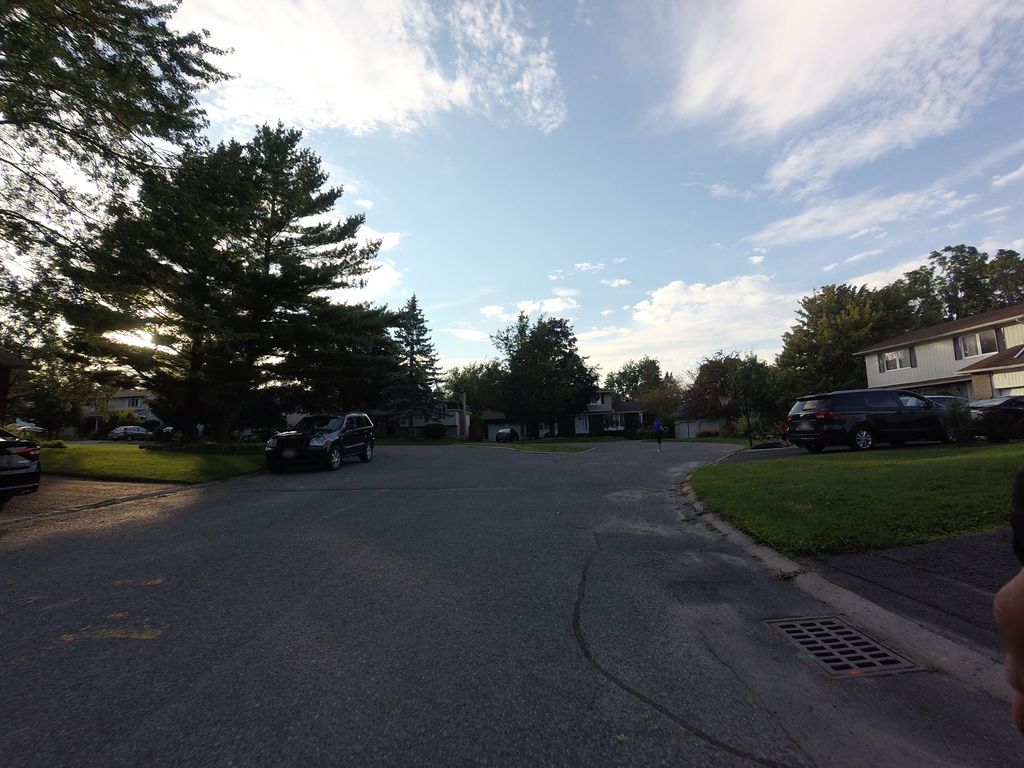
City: ottawa-gatineau